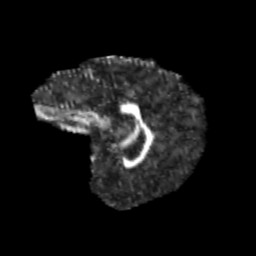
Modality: FA
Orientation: sagittal
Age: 12
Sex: male
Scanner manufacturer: siemens
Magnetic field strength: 3 T
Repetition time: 3.8 s
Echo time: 0.07 s